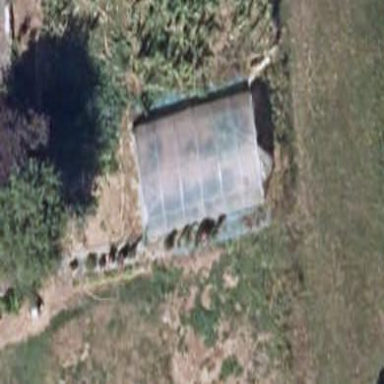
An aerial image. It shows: Greenhouse.